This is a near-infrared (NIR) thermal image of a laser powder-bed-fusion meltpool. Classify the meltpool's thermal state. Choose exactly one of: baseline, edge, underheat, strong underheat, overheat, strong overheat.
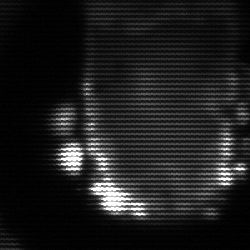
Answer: baseline